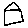
Label: house